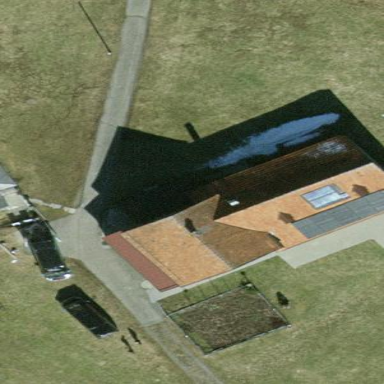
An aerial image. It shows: Simple house.